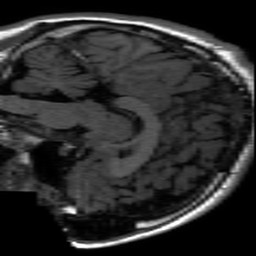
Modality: inplaneT1
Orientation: sagittal
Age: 18
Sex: male
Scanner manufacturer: ge
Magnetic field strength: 3 T
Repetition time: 2.297 s
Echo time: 0.02273 s